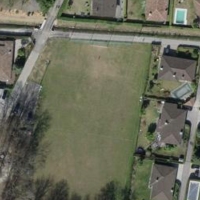
EUNIS habitat code: 55
Species observed at this site:
Ilex aquifolium